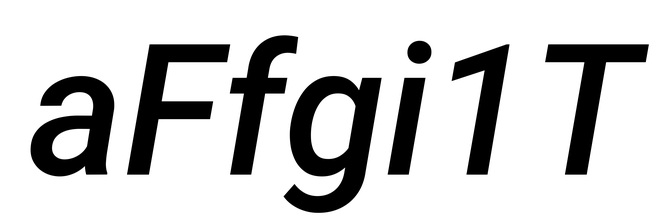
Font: Roboto-Italic_Medium_Italic